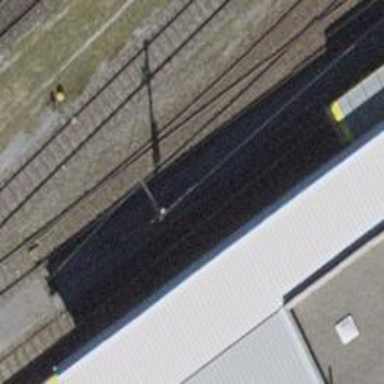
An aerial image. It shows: Rail yard with electrified contact lines for railway operations.